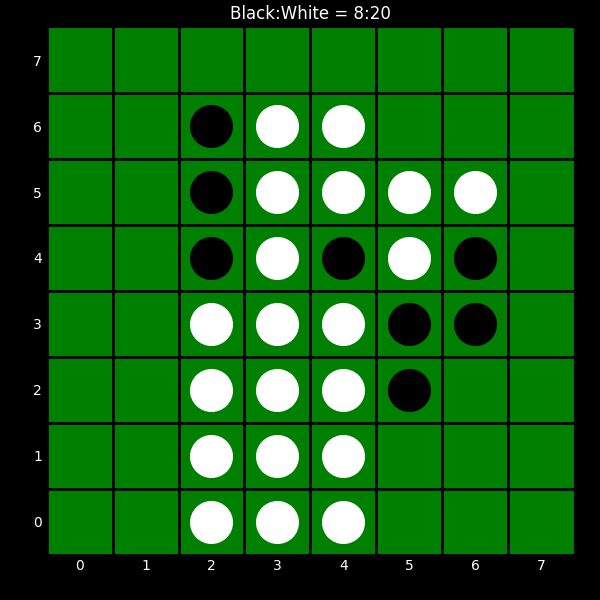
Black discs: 8
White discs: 20